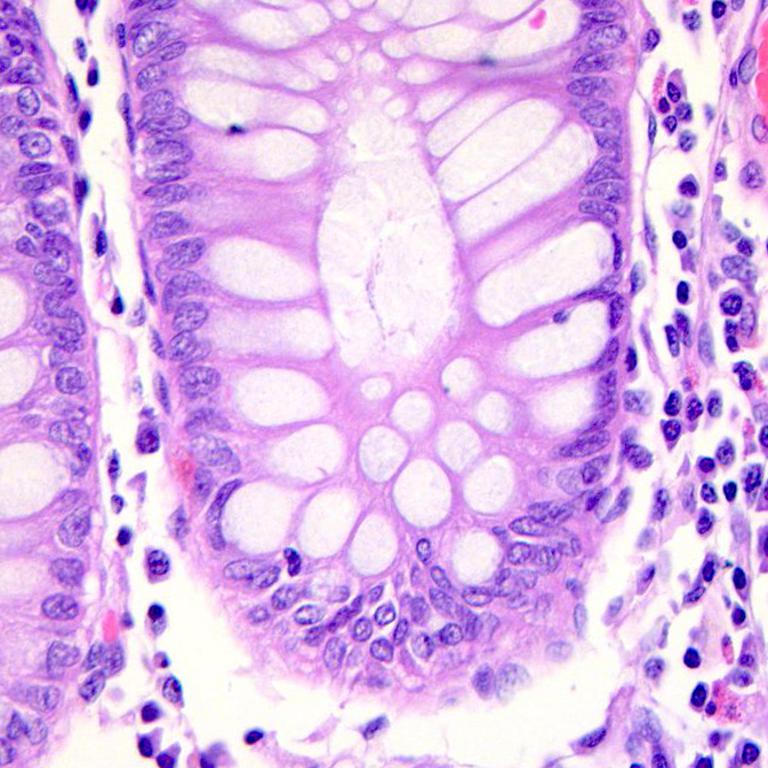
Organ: colon
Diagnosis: benign